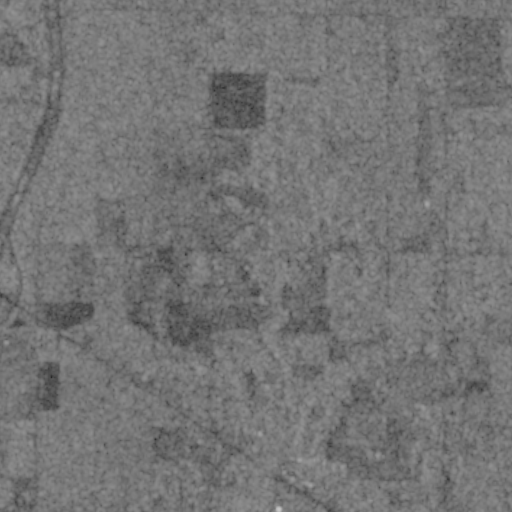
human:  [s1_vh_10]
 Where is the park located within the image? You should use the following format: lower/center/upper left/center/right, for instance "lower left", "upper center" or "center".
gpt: The park is located in the upper center of the image.
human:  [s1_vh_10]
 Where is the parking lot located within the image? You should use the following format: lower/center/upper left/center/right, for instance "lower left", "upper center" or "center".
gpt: The parking lot is located in the center of the image.
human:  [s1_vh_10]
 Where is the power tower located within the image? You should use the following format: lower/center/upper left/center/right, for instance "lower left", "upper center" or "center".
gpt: The power tower is located in the upper right of the image.
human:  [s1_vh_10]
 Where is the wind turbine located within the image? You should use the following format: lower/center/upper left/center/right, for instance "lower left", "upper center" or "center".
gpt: The wind turbine is located in the upper right of the image.
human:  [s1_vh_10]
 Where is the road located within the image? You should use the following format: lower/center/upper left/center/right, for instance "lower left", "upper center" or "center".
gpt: There is no road in the image.

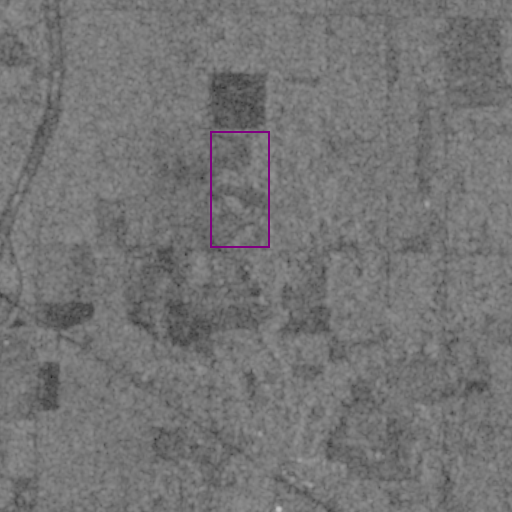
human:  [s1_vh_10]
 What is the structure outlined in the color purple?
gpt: The structure outlined in purple is a park.
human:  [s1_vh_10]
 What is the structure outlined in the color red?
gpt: There is no red outline.